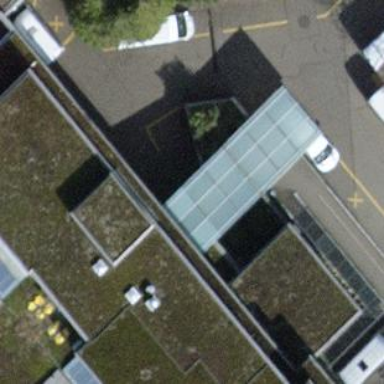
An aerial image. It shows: View of roof of building.